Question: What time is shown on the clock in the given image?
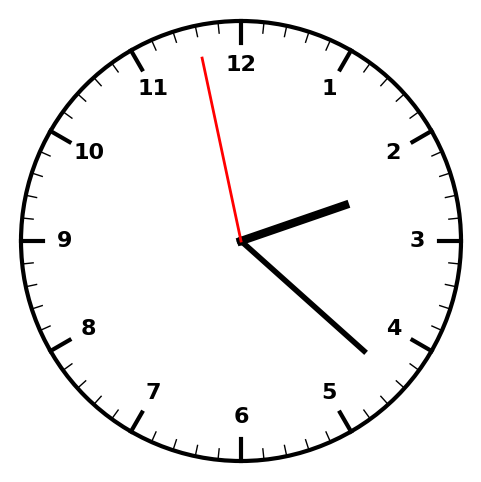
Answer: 02:21:58